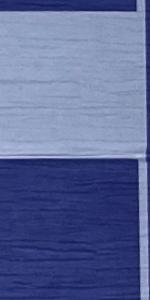
Label: Empty